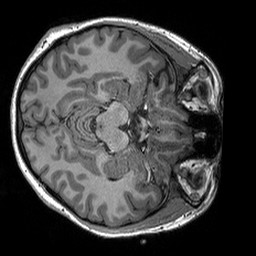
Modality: T1w
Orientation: axial
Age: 20
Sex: female
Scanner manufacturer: siemens
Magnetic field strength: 3 T
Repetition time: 2.3 s
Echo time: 0.00298 s